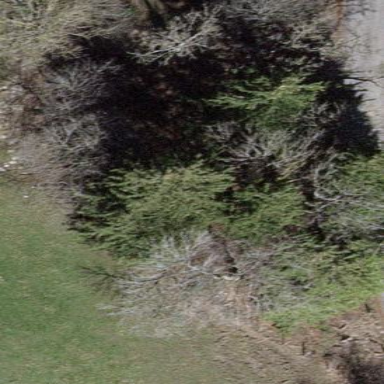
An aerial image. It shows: Area covered in scrub vegetation.